Interaction volume radius: 5 \u00c5
Interaction volume height: 20 \u00c5
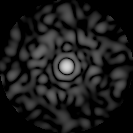
Disorder parameter: 0.8193